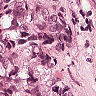
Metastatic tissue present: yes